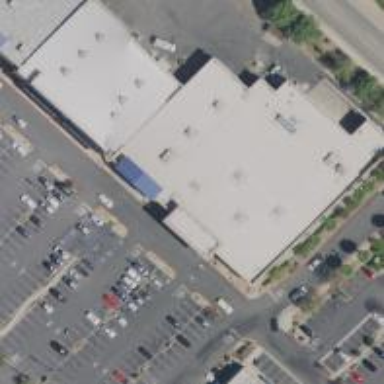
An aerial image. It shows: Supermarket.